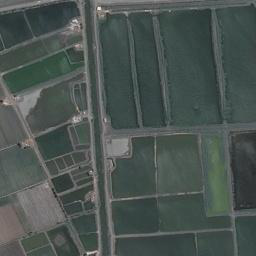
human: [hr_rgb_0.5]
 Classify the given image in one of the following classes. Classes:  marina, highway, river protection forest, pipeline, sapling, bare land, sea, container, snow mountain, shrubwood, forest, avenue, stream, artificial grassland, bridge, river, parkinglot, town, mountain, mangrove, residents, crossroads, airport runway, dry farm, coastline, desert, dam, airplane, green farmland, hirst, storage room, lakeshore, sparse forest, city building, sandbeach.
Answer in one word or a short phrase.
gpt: green farmland